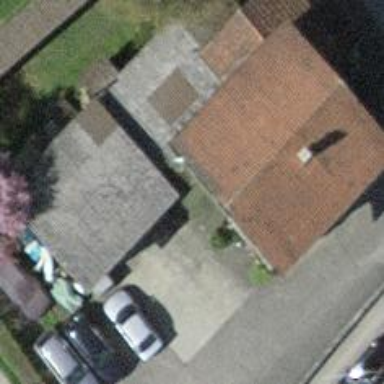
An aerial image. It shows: Residential building.